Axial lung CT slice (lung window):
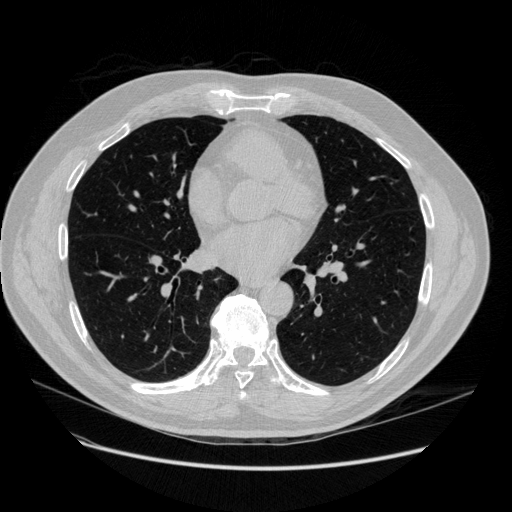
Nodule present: no